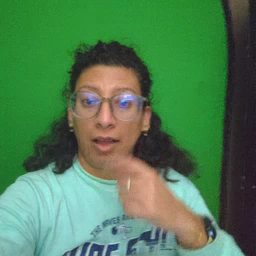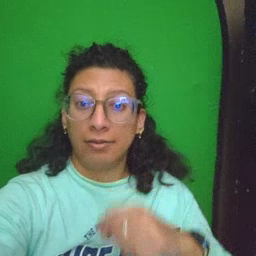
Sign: yes